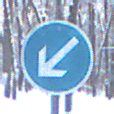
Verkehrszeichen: VorgeschriebeneVorbeifahrtLinks
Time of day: MorningAfternoon
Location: Outdoor (Nature)
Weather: Clear
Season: Winter
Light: Natural